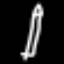
Label: pencil